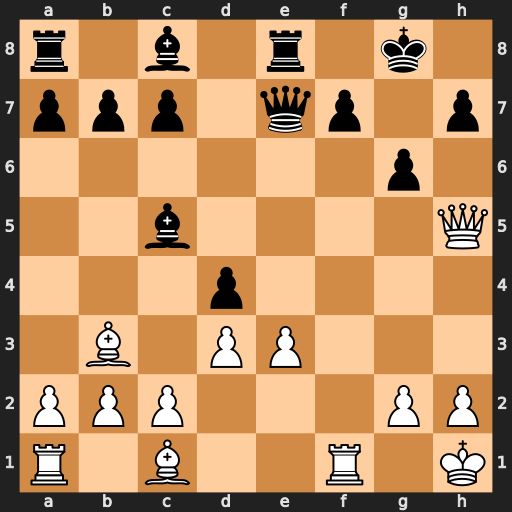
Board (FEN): r1b1r1k1/ppp1qp1p/6p1/2b4Q/3p4/1B1PP3/PPP3PP/R1B2R1K
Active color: w
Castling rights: -
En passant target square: -
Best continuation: Rxf7 gxh5 Rxe7+